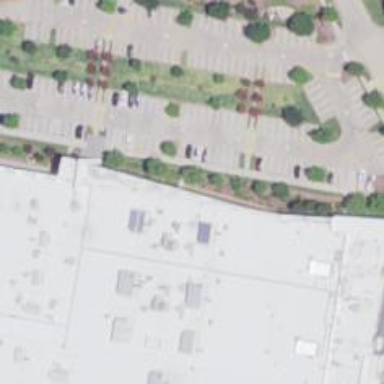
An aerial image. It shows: Parking aisle designated as service road.